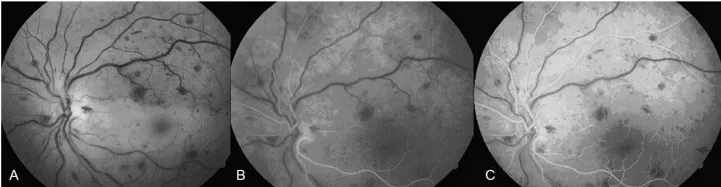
Fluorescein angiography in the left eye of the patient.
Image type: ophthalmic_imaging (ophthalmic_angiography)